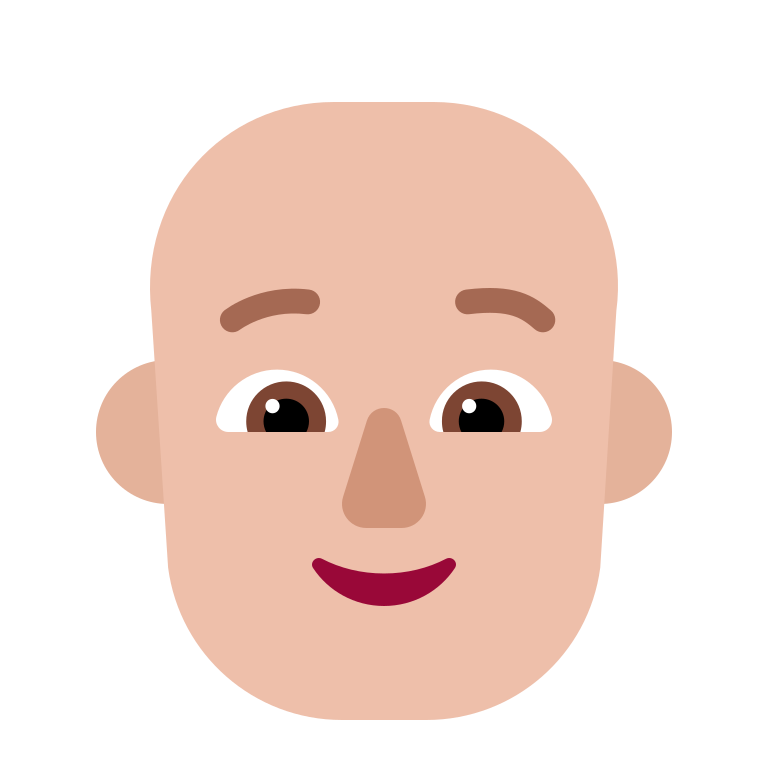
person bald flat  light